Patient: sex F, age 35
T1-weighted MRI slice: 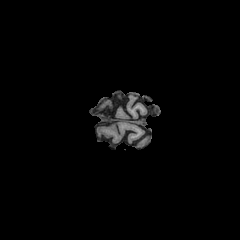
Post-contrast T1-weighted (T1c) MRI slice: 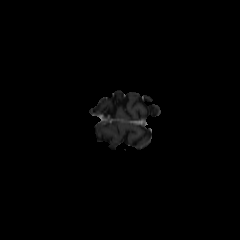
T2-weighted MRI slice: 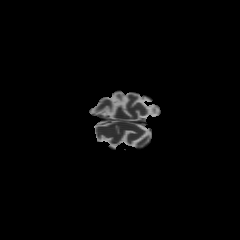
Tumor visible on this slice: no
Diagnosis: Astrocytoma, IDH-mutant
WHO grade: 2